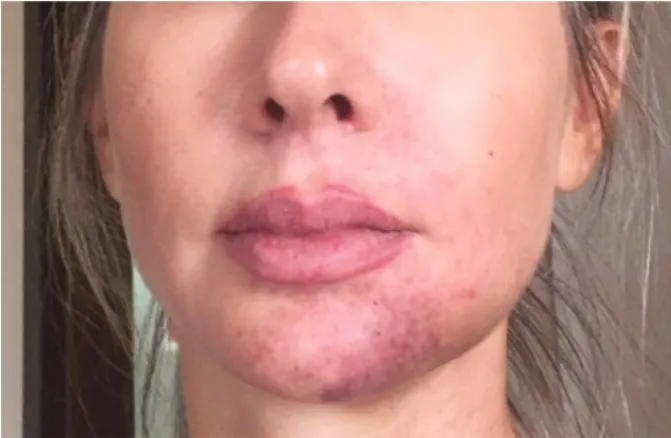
13 January 2019. Result after the 3rd session in the hyperbaric chamber.
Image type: medical_photograph (skin_photograph)